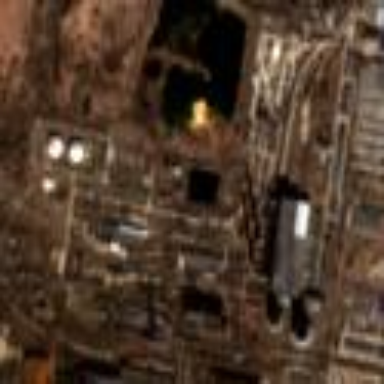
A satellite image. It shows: Industrial area with power plant.